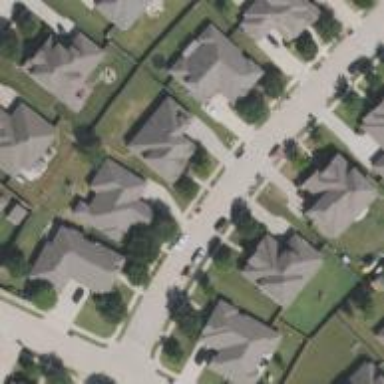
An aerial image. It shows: Residential road.